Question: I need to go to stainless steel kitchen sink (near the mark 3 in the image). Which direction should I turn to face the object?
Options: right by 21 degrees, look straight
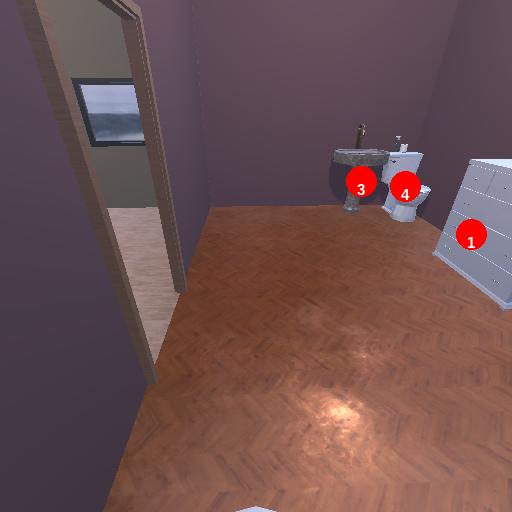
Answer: right by 21 degrees